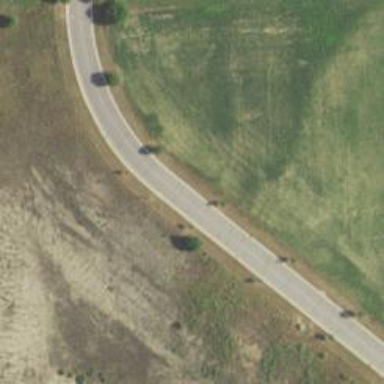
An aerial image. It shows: Unclassified road with asphalt surface.